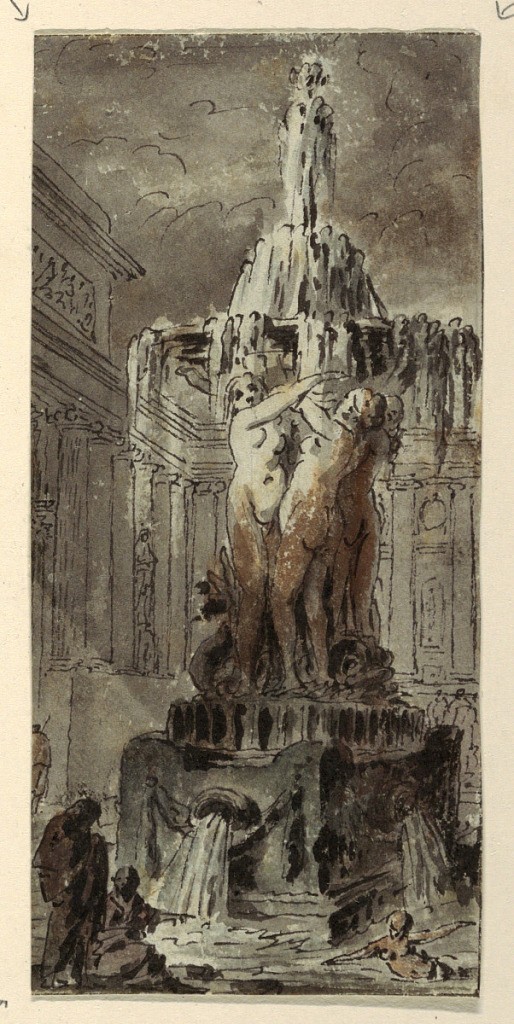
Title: Architectural Fantasy with Fountain
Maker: Jean-Charles Delafosse, French, 1734 – 1789
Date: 1770
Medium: Pen and black ink ,brush and wash on white laid paper
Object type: Drawing
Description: A central fountain with nude female figural sculpture decorating base spouting water into a pool below.